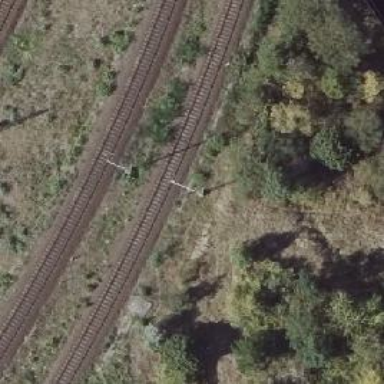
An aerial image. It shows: Catenary mast for power lines.